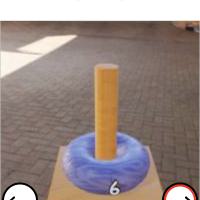
Task: sum
Answer: 6